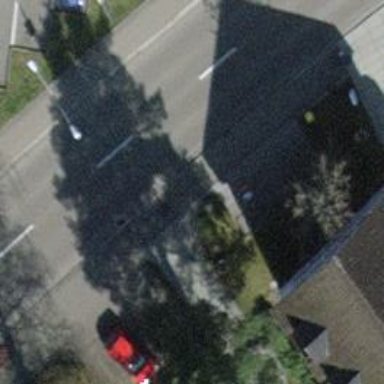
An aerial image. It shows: Asphalt sidewalk along the footway.